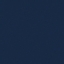
Land use / land cover: SeaLake